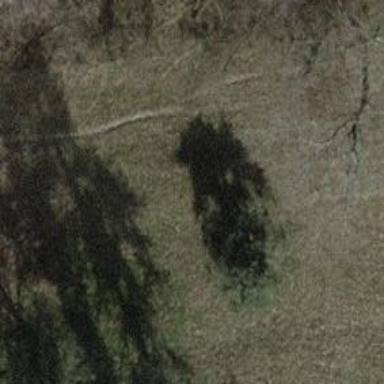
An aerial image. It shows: Evergreen tree with needle-leaved leaves.